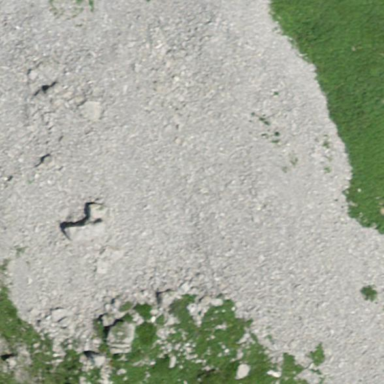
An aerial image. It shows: Natural scree.